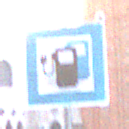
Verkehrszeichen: LadestationFuerElektrofahrzeuge
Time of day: SunriseSunset
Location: Outdoor (Urban)
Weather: PartlyCloudy
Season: NotSpecified
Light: Natural